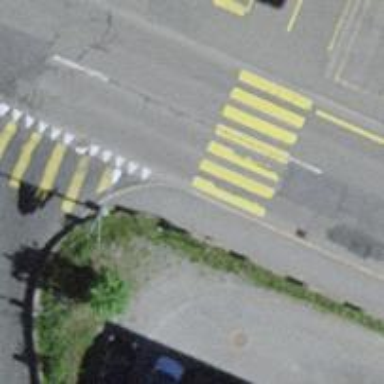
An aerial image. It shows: Zebra crossing on the road.